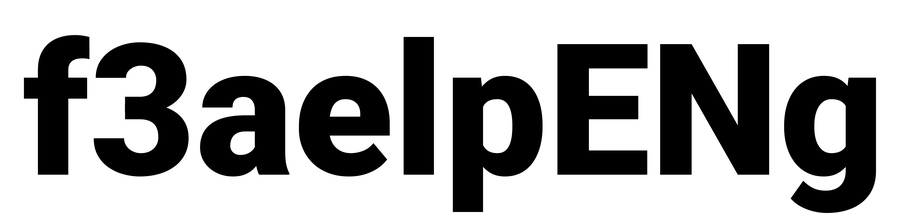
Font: Roboto_Black